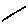
Label: line